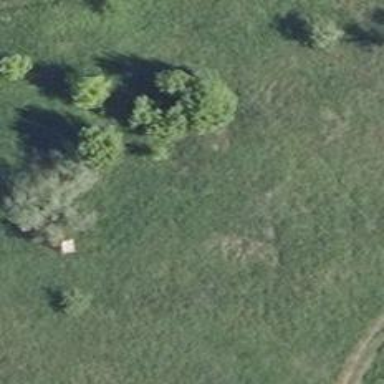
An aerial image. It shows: Hunting stand.